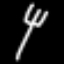
Label: fork